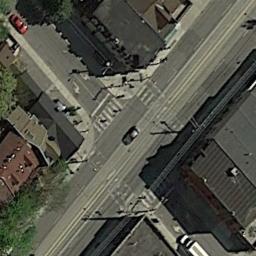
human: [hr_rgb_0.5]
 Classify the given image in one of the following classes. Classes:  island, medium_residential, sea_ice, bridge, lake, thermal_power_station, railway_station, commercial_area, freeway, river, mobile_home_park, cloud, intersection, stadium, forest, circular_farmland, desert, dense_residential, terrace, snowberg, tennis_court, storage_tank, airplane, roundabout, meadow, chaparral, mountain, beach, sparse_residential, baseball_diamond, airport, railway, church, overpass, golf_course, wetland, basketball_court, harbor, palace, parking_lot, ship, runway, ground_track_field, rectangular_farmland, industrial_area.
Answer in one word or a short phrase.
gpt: intersection